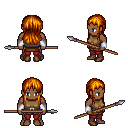
a pixel art fantasy rpg character, male body template, human, dark skin, leather chest armor, red pants, dark blonde unkempt hairstyle, white cloth bracers, brown shoes, spear, four views (front, back, left, right), 2x2 character sprite sheet, small pixel art, hard edges, no anti-aliasing